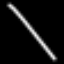
Label: line